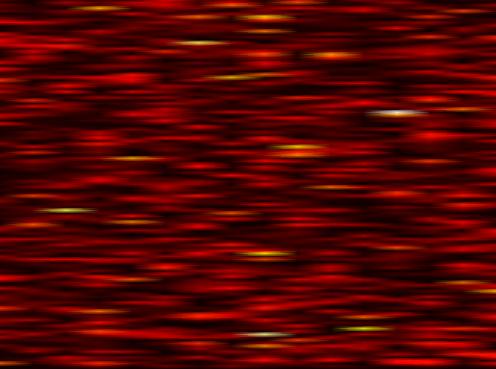
Label: FOFDM